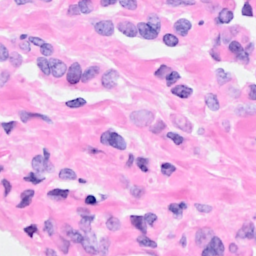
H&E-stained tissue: Breast